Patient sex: F
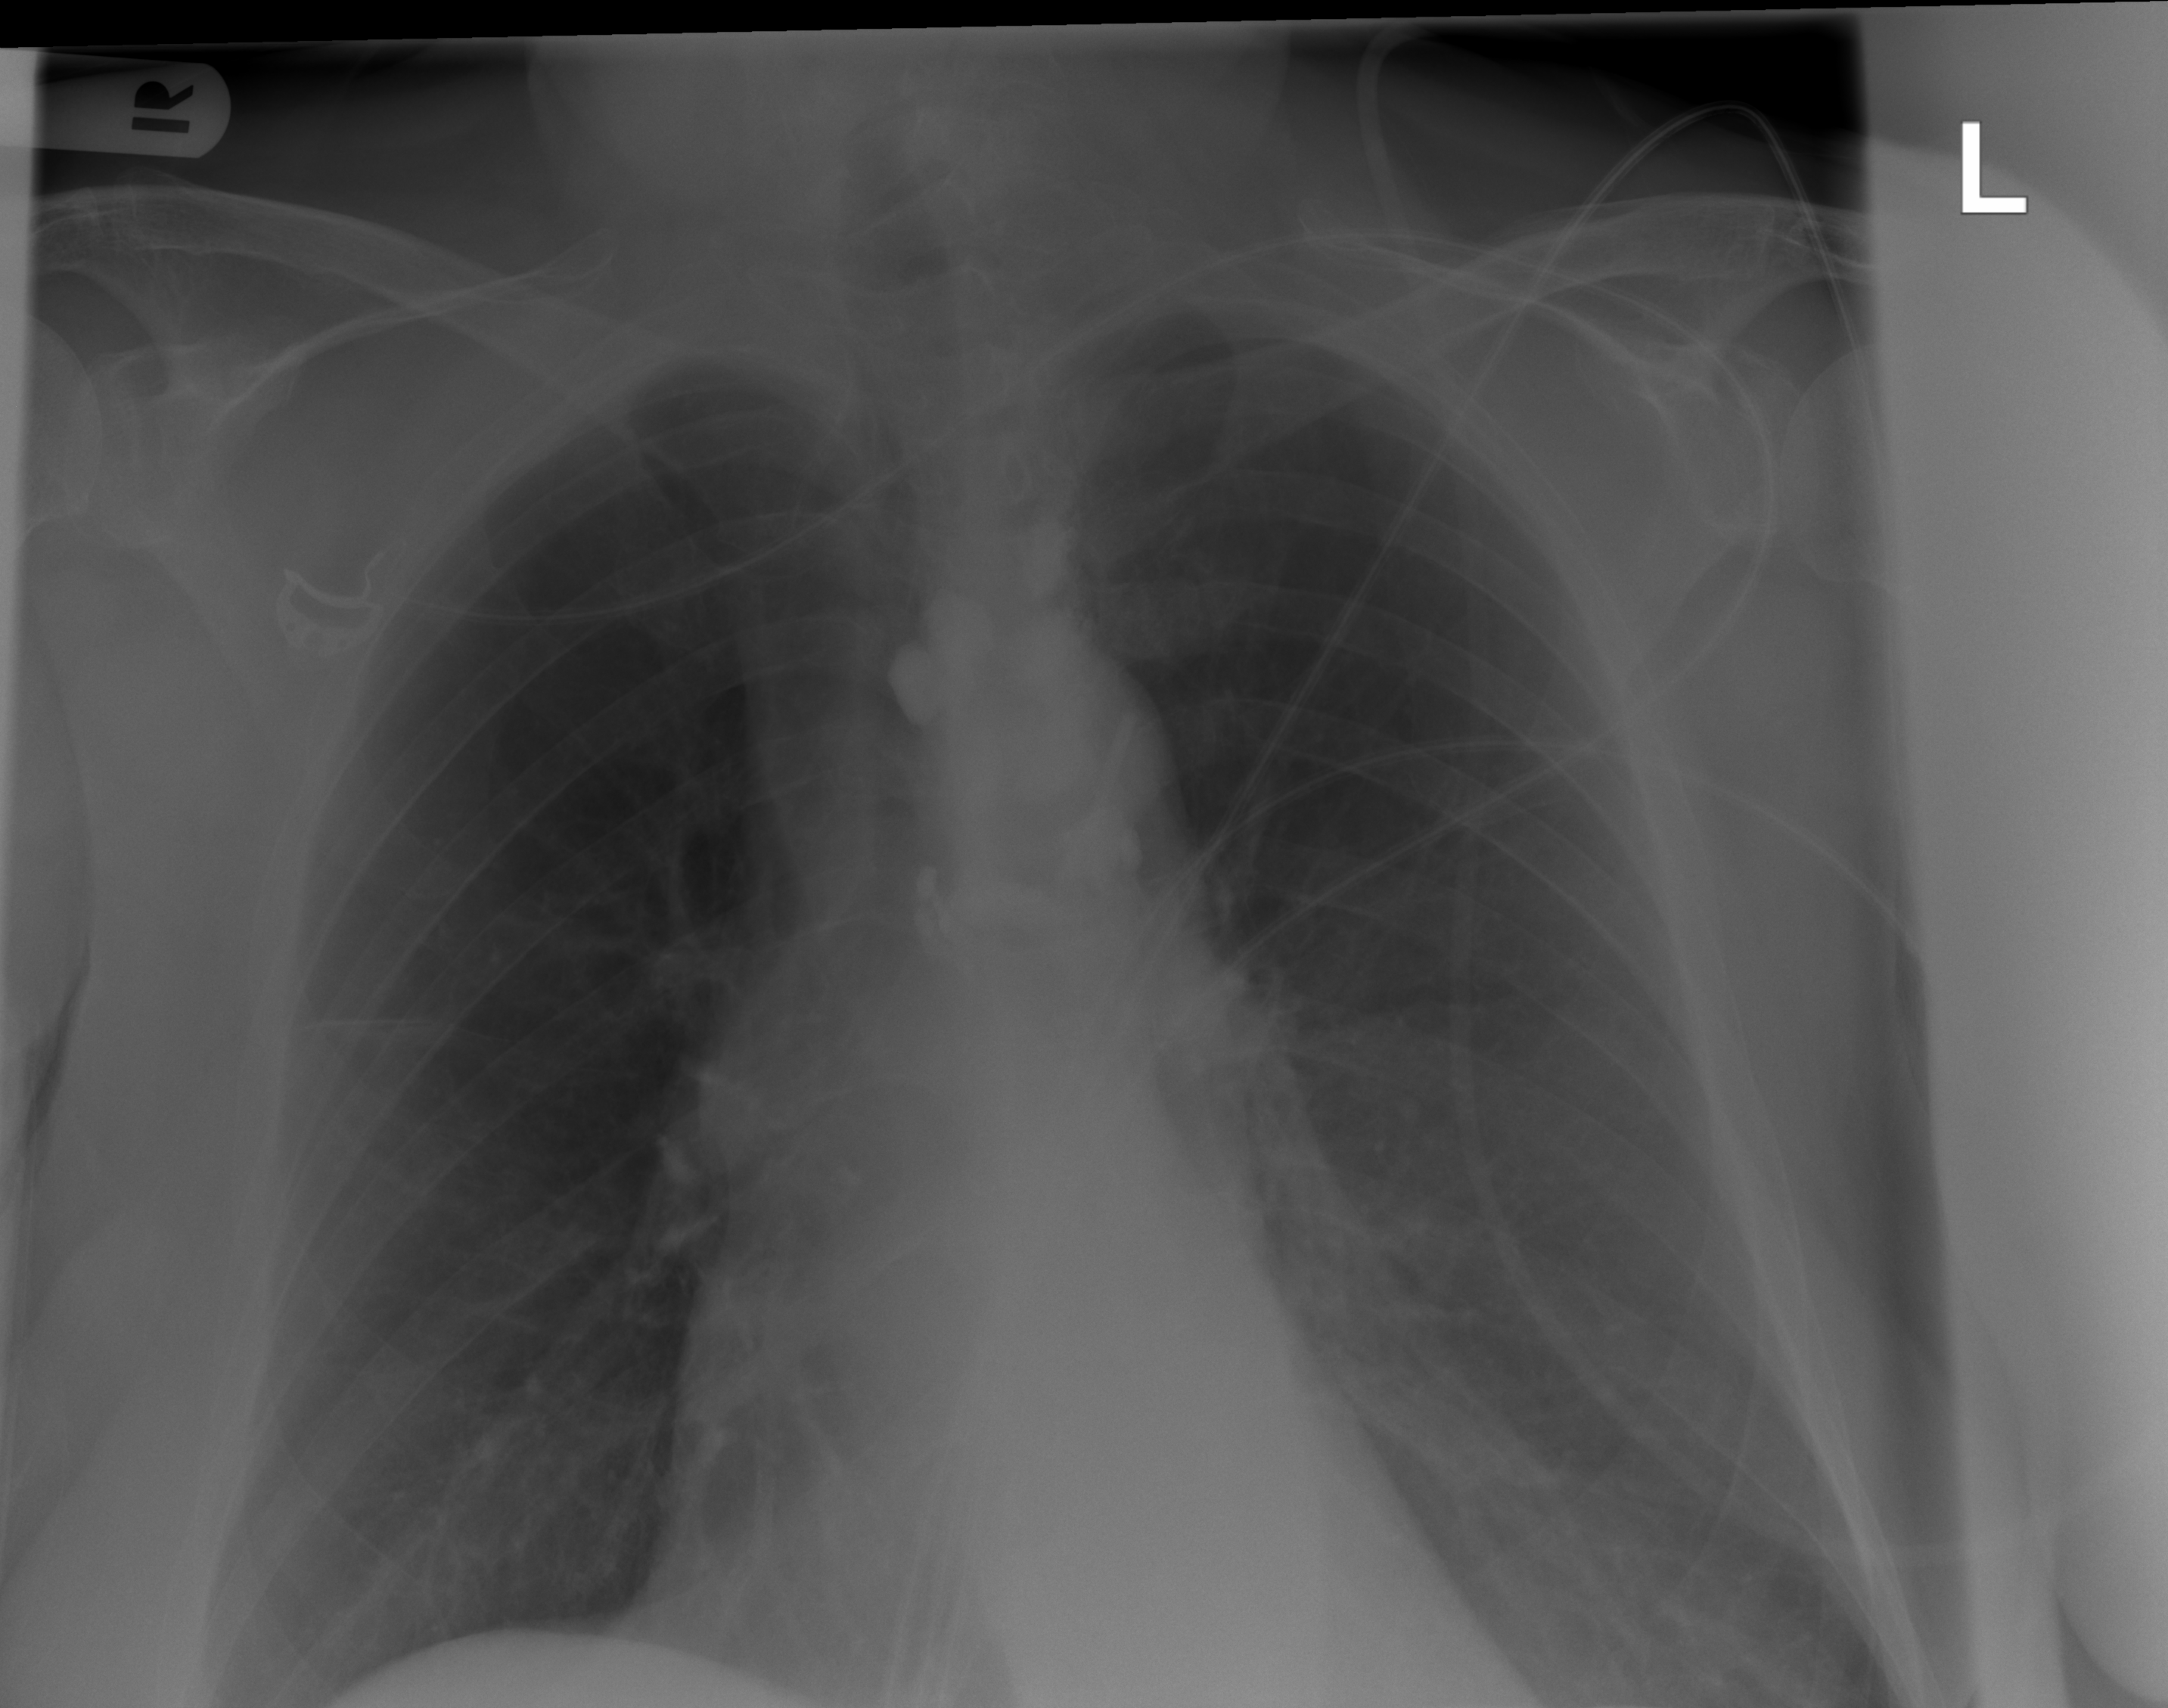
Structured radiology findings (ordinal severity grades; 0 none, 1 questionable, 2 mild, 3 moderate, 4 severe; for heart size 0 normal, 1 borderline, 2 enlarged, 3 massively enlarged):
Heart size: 0
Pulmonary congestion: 0
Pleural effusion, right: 0
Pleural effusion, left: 0
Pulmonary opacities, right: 0
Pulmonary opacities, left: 0
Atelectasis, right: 0
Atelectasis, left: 2